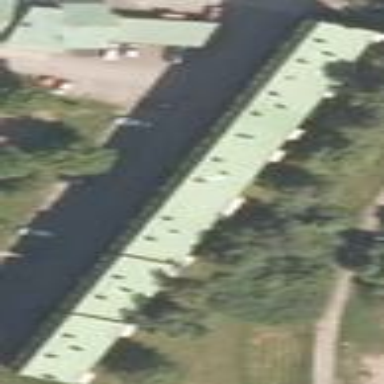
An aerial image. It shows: Saltbox-shaped roof distinguishes these apartments.